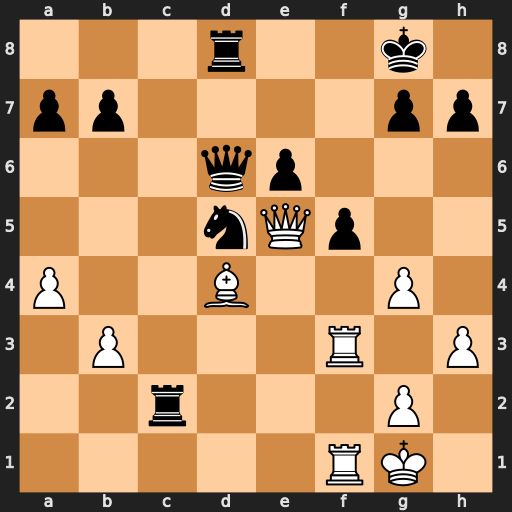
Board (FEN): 3r2k1/pp4pp/3qp3/3nQp2/P2B2P1/1P3R1P/2r3P1/5RK1
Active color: w
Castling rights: -
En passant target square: -
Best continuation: Qxg7#